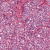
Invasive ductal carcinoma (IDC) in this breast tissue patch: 0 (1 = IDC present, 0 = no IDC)